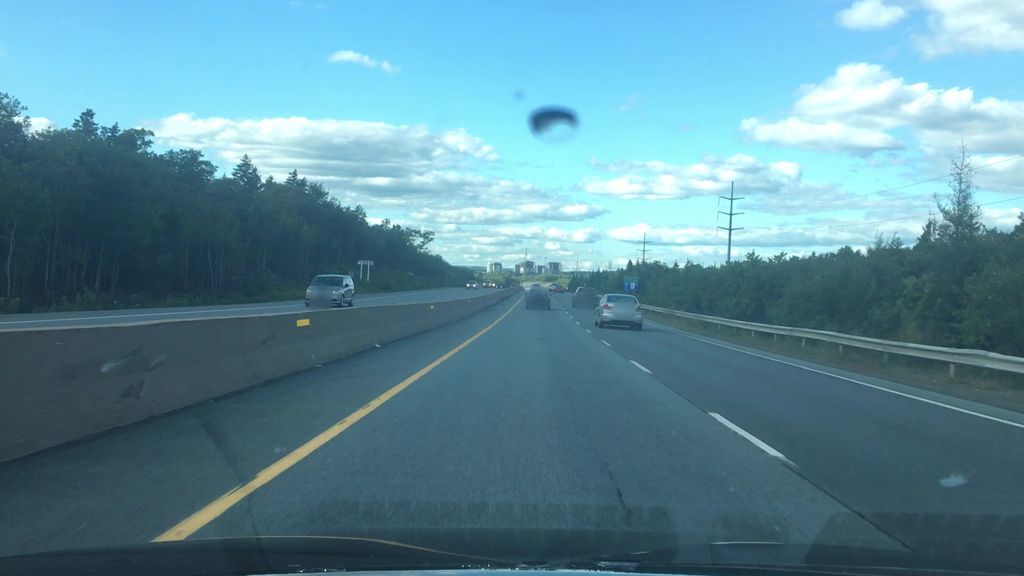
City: halifax